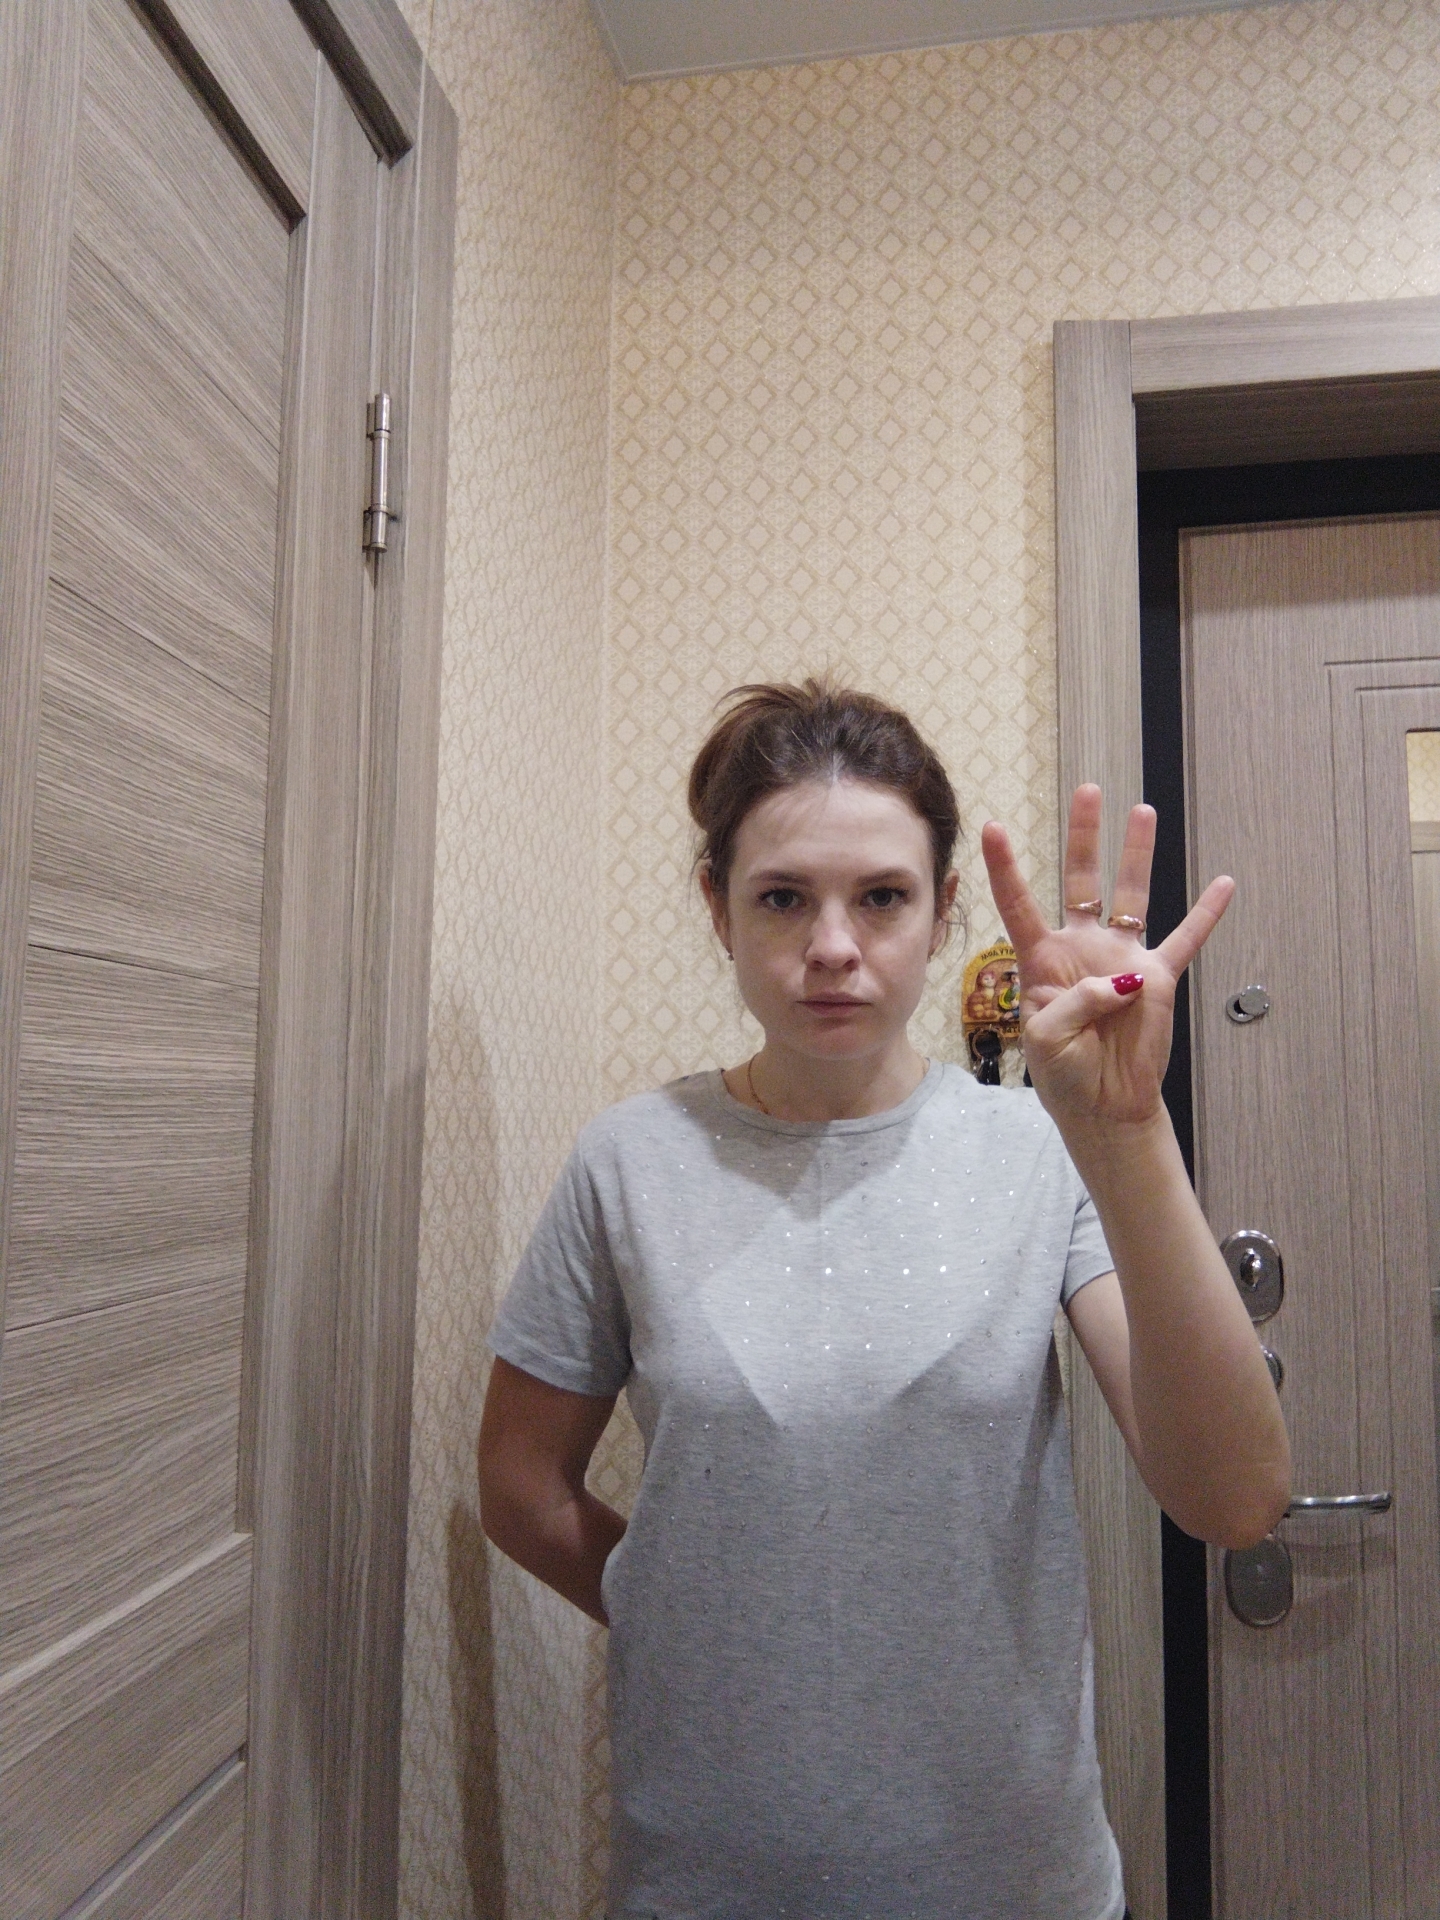
Label: clear